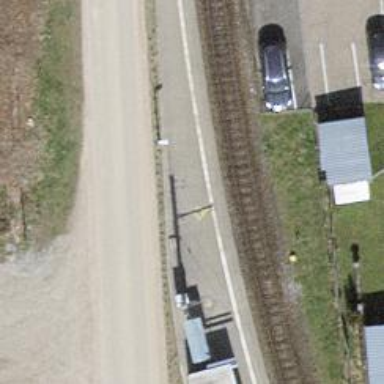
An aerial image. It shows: Close-up of railway platform edge.